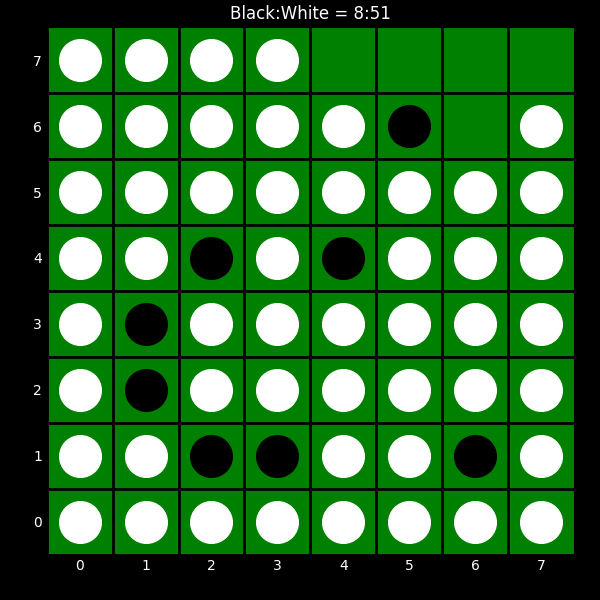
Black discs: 8
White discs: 51